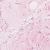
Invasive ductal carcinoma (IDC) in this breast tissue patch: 0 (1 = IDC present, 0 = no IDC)